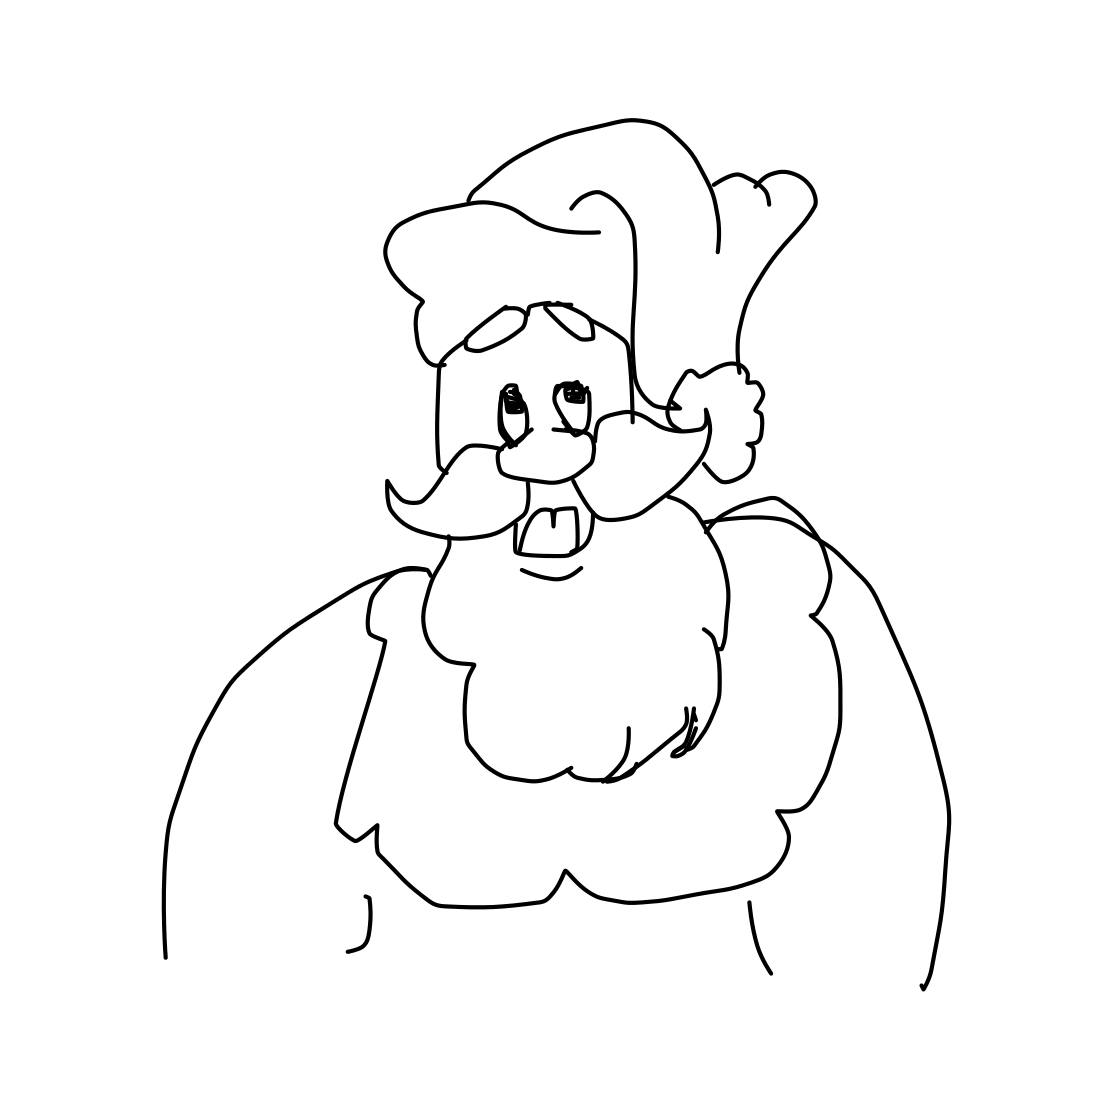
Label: santa claus